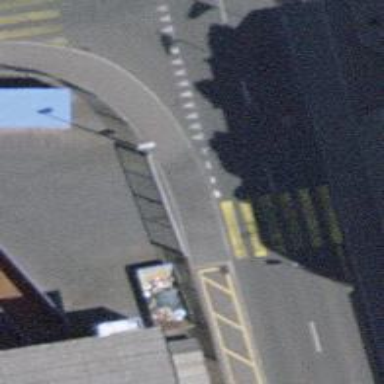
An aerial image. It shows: Asphalt sidewalk along the footway.